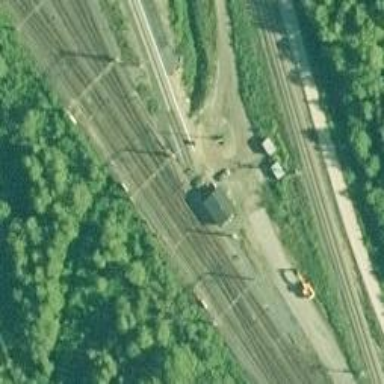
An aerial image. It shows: Railway crossing.